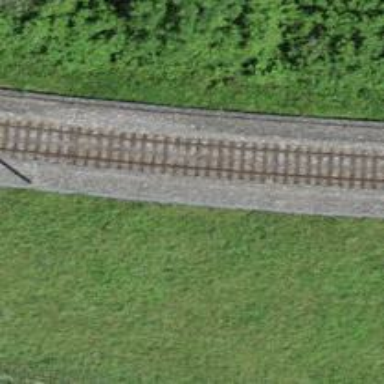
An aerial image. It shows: Rail on embankment with electrified contact lines.